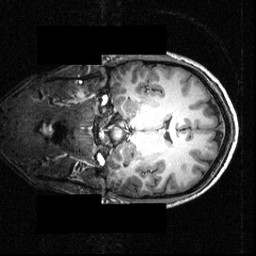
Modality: T1w
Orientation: coronal
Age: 24
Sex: male
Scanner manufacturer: siemens
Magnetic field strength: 3.951 T
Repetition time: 1.5 s
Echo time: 0.00335 s